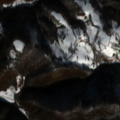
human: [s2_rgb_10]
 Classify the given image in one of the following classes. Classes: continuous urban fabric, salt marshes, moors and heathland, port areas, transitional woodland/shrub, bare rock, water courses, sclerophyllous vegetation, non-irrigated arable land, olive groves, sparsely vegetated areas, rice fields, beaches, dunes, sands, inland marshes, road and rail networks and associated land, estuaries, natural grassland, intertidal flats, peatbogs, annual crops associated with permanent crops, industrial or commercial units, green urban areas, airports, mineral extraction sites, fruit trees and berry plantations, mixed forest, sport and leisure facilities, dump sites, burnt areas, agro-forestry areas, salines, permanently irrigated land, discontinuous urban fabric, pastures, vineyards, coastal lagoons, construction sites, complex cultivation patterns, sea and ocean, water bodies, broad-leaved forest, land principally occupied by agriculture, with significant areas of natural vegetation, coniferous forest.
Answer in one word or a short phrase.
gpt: pastures, broad-leaved forest